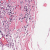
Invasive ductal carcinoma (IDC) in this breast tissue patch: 1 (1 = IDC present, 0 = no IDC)